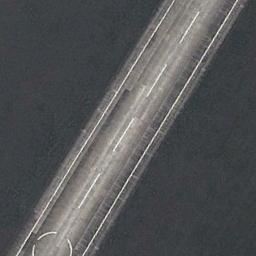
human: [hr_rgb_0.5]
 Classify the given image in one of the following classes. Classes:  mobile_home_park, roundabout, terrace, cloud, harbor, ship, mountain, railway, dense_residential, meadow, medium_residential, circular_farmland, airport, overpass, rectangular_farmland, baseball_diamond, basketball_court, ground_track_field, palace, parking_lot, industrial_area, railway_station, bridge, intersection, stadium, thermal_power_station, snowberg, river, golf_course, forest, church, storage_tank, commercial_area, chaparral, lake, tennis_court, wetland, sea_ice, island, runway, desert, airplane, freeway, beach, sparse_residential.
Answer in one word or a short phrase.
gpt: runway